Question: So trying to create a rest service but I keep getting an error:

If I try to run it in a browser I get : 'The type 'WcfService2.Service1', provided as the Service attribute value in the ServiceHost directive could not be found.'
'''
namespace WcfService2
{
// NOTE: You can use the "Rename" command on the "Refactor" menu to change the interface name "IService1" in both code and config file together.
[ServiceContract]
public class HelloWorldService
{
[OperationContract]
[WebGet(UriTemplate = "")]
public string HelloWorld()
{
return "Hello world!";
}
}
}
namespace WcfService2
{
// NOTE: You can use the "Rename" command on the "Refactor" menu to change the class name "Service1" in code, svc and config file together.
class Program
{
static void Main(string[] args)
{
WebHttpBinding binding = new WebHttpBinding();
WebServiceHost host =
new WebServiceHost(typeof(HelloWorldService));
host.AddServiceEndpoint(typeof(HelloWorldService),
binding,
"http://localhost:8000/Hello");
host.Open();
Console.WriteLine("Hello world service");
Console.WriteLine("Press <RETURN> to end service");
Console.ReadLine();
}
}
}
'''
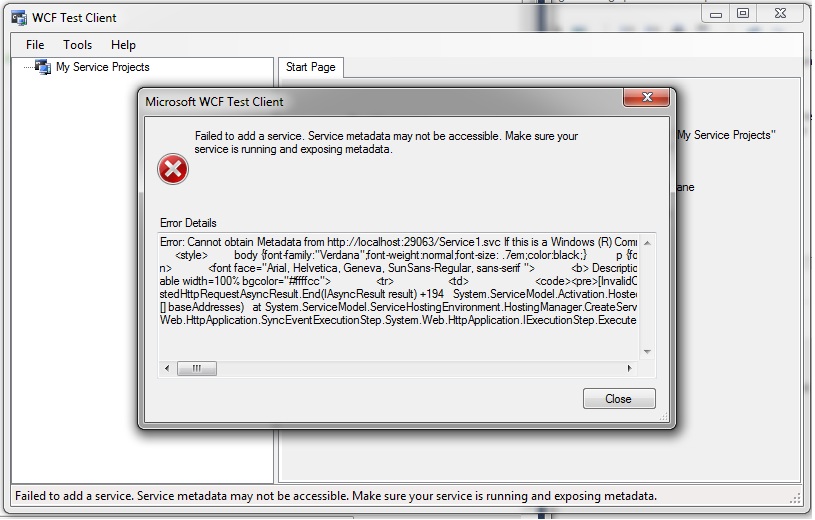
Answer: You're defining a WCF service using the 'WebHttpBinding'.
The WCF Test Client is only usable for services - not for REST services. REST services can be tested using your regular browser, or tools like Fiddler.
The error message you're getting would almost indicate that you have a '*.svc' lying around somewhere, too, that gets in your way. Is that the case?